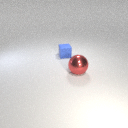
large red metal sphere in front of small blue rubber cube